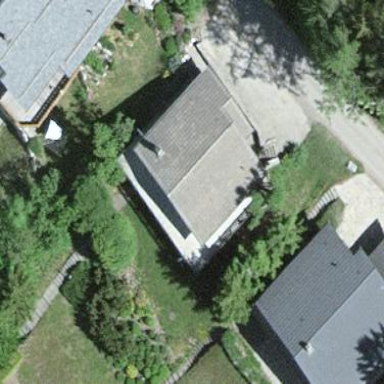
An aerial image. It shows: Simple house.